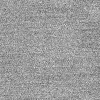
Atmospheric dust classification: dusty